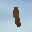
Label: 1